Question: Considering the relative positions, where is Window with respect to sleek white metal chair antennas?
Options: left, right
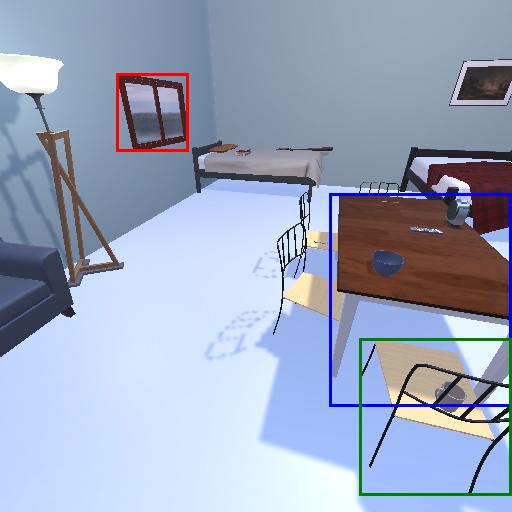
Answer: left